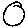
Label: circle